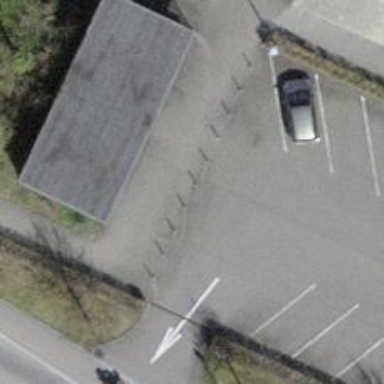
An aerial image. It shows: Bollard barrier.